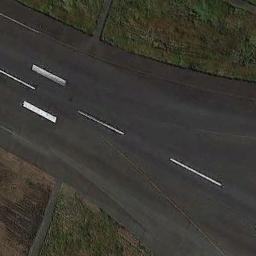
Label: runway